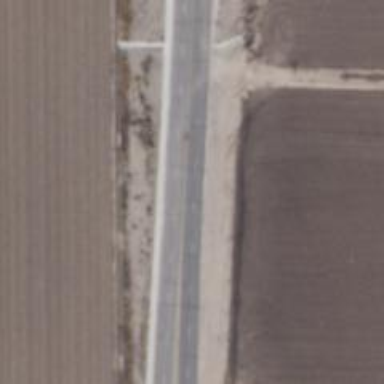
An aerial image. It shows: Tertiary road with asphalt surface.